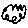
Label: cloud